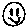
Label: smiley face